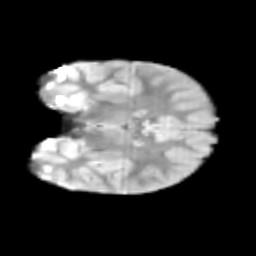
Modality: T2w
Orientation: coronal
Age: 9
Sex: female
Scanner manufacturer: siemens
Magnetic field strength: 3 T
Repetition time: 3.8 s
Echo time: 0.07 s